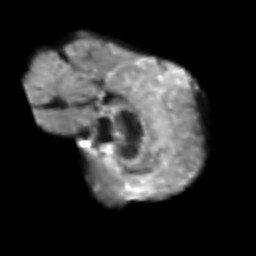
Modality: T2w
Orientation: sagittal
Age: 80
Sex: male
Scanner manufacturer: siemens
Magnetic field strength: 3 T
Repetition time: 6.1 s
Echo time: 0.101 s